Field crop: tomato
Growth stage: 1
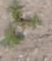
Species: portulaca